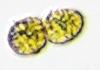
Label: Margalefidinium